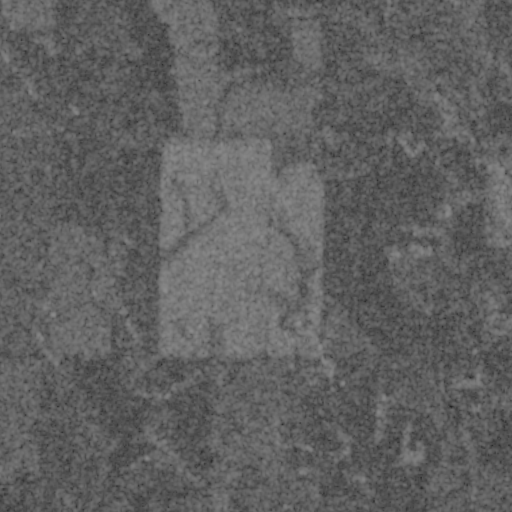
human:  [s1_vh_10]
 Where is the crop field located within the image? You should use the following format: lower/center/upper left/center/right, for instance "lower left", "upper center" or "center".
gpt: The crop field is located in the upper left of the image.
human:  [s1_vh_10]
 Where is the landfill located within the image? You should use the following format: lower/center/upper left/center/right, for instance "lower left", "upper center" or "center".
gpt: There is no landfill in the image.

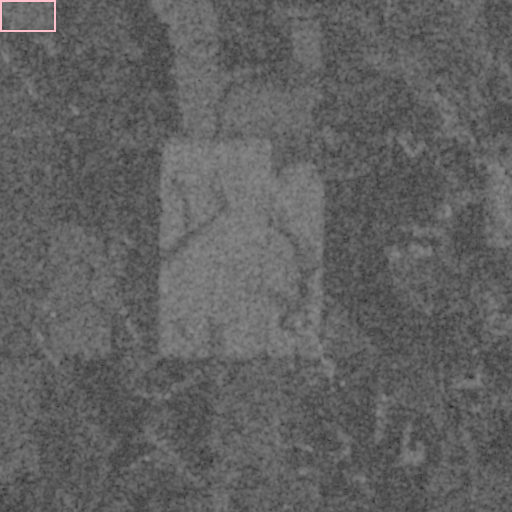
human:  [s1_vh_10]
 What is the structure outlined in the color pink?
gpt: The structure outlined in pink is a crop field.
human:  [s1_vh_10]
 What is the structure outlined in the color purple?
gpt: There is no purple outline.